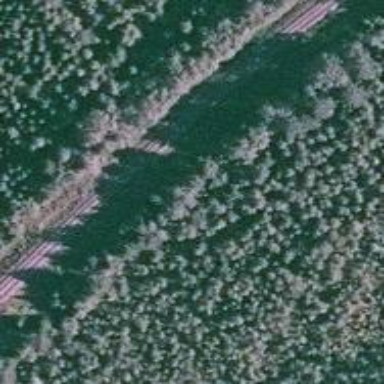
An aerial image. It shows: Continuous rail for railway.